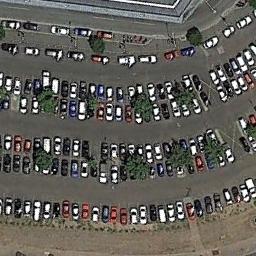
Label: parking_lot